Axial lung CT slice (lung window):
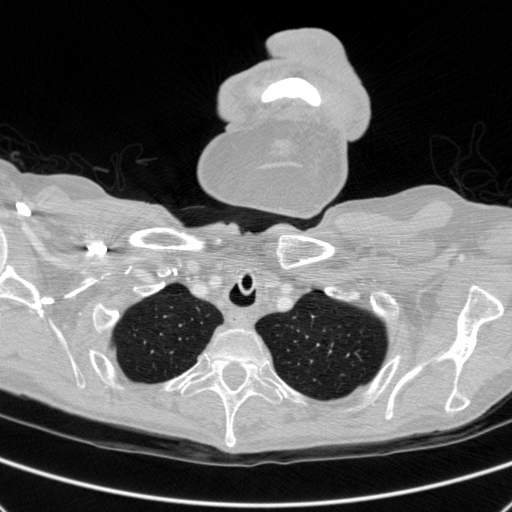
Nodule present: no